Interaction volume radius: 10 \u00c5
Interaction volume height: 30 \u00c5
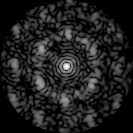
Disorder parameter: 0.632